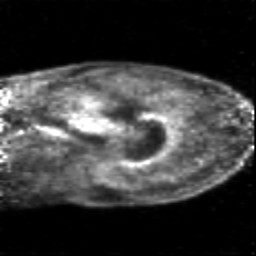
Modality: PET
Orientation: sagittal
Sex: female
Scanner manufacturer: siemens